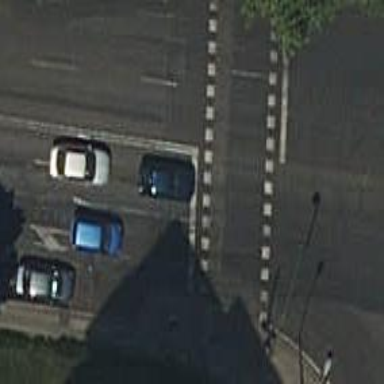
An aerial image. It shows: Road with traffic signals and zebra crossing with traffic signals.